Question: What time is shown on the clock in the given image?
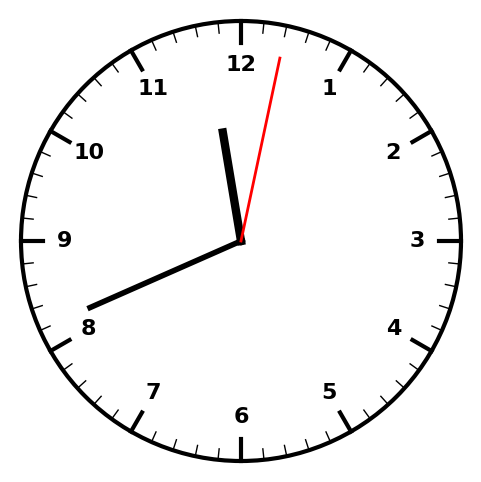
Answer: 11:41:02